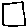
Label: square